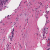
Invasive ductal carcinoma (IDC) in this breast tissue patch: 0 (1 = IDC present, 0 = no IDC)